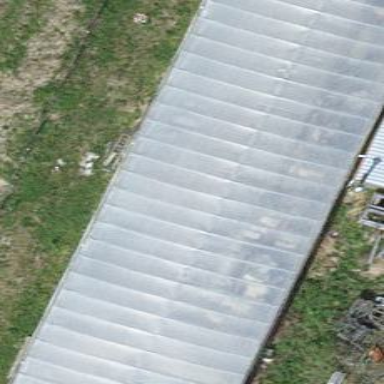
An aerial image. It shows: Greenhouse.